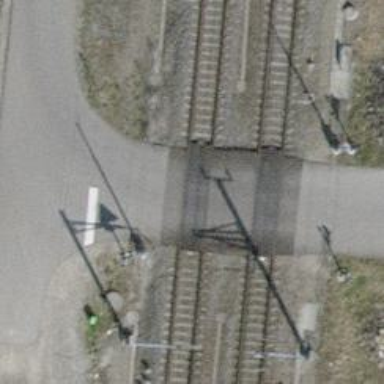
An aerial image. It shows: Full barrier level crossing on railway.